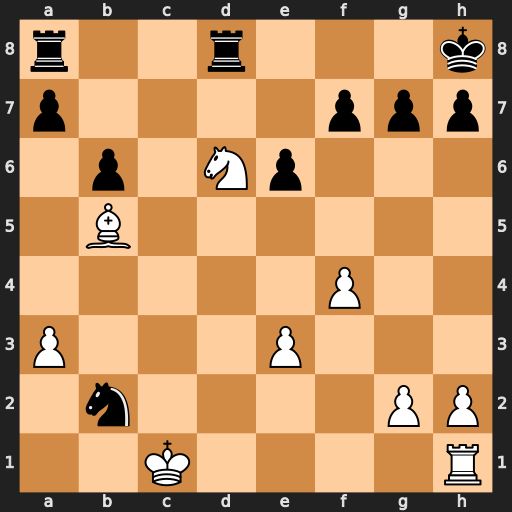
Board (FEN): r2r3k/p4ppp/1p1Np3/1B6/5P2/P3P3/1n4PP/2K4R
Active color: w
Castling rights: -
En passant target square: -
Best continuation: Nxf7+ Kg8 Nxd8